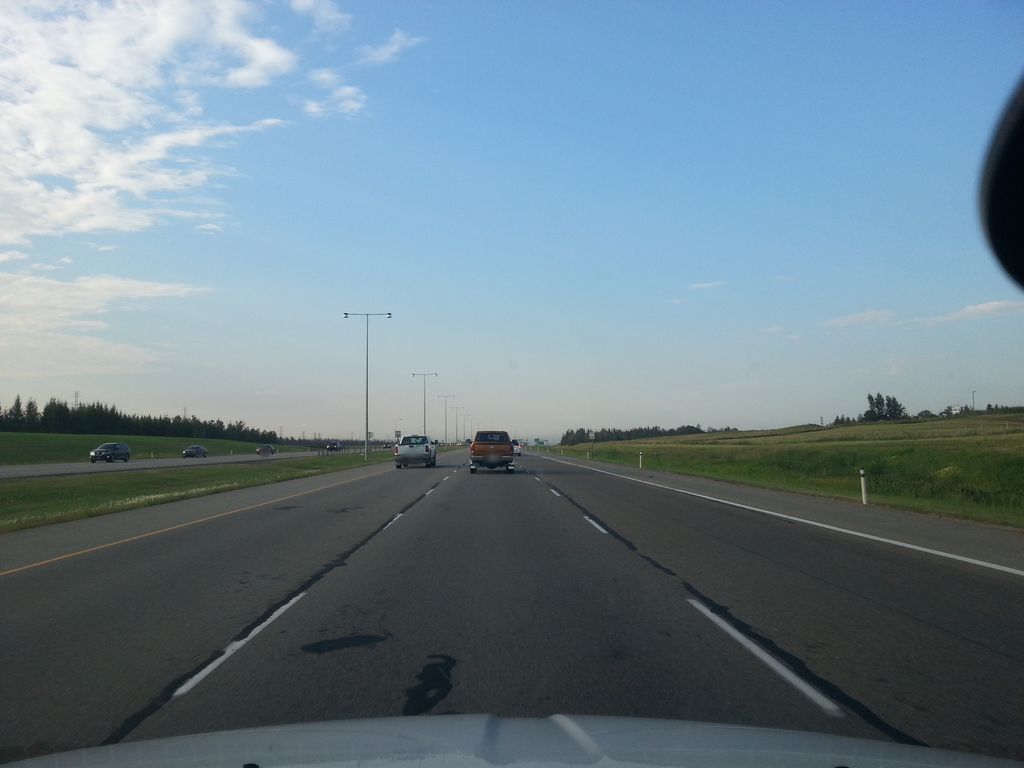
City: edmonton